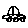
Label: car